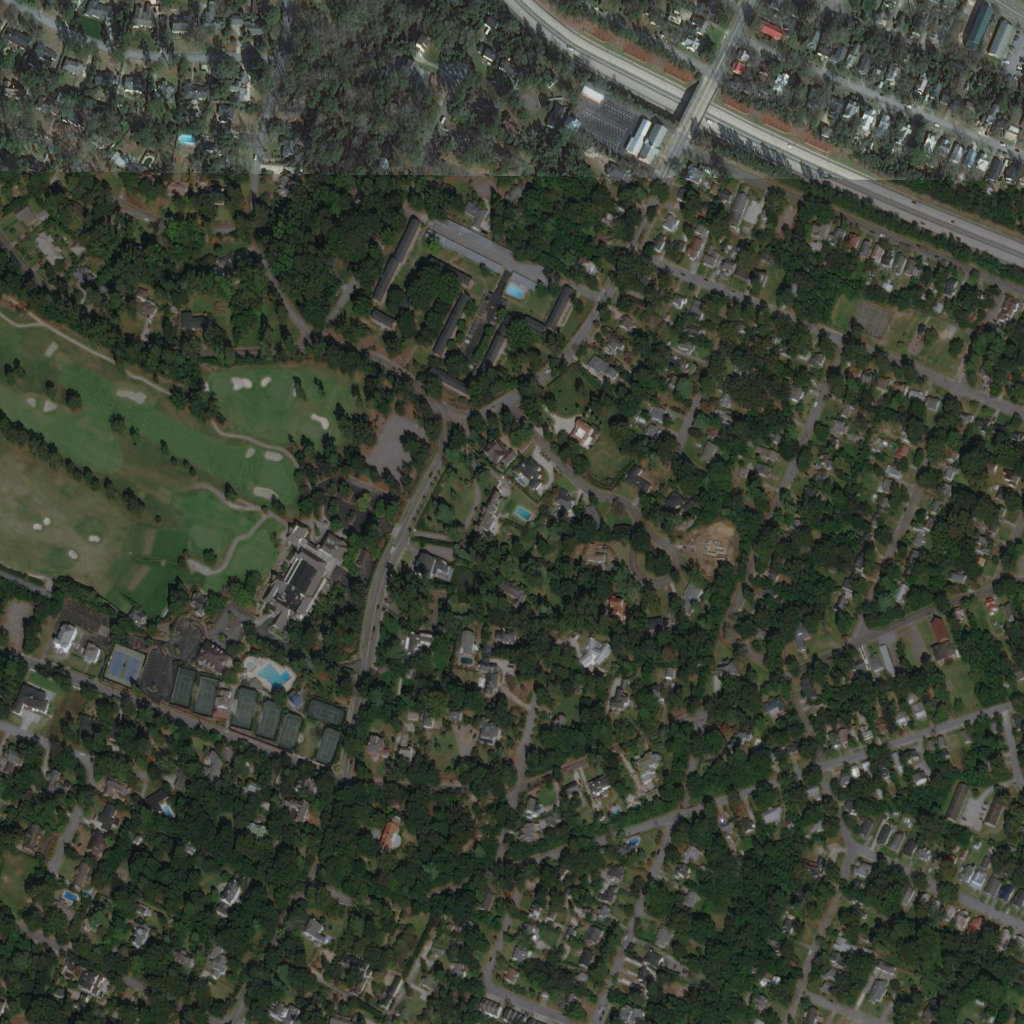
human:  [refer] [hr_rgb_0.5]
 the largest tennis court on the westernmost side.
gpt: <box>[[10, 62, 14, 67, 0]]</box>